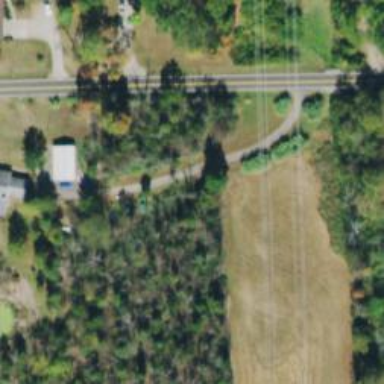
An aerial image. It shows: Driveway.